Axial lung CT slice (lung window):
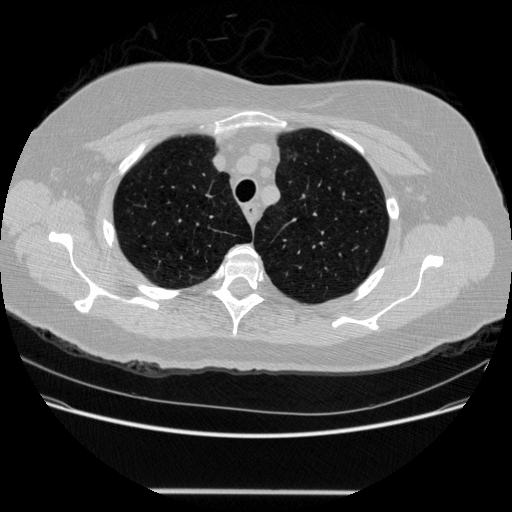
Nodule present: no